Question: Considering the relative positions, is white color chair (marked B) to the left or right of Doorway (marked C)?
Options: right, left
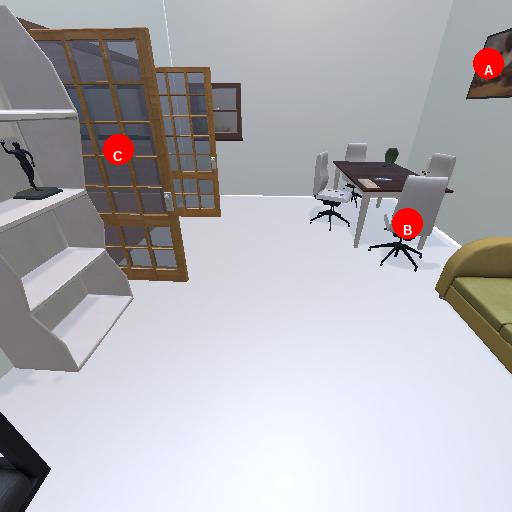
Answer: right